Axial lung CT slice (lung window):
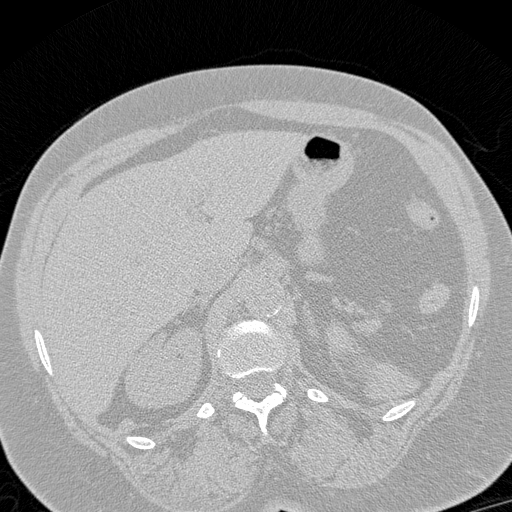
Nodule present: no